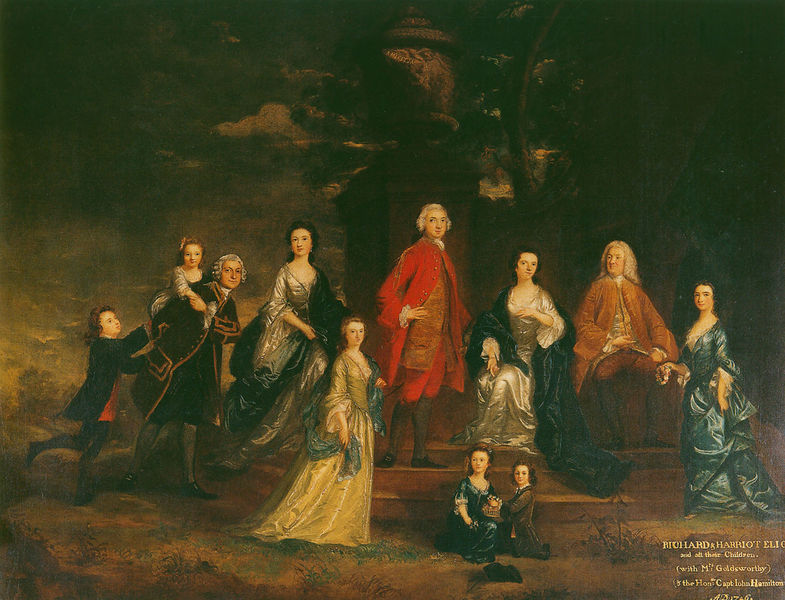
Titel: Die Familie Eliot
Künstler: Sir Joshua Reynolds
Institution: Privatsammlung
Schlagwörter: blau, gruppe, himmel, mann, schatten, frauen, gelb, landschaft, mädchen, sitzen, frau, kleid, kleider, licht, männer, nacht, park, rot, wolke, gesellschaft, malerei, rock, barock, stehen, tragen, gruppenporträt, portrait, porträt, gold, adel, familie, kind, klassizismus, england, wald, kinder, garten, vase, landschft, perücke, sitz, laufen, constable, treppe, stufen, spiel, richard, uniform, herrscher, hunge, portrat, harriot, äldegem